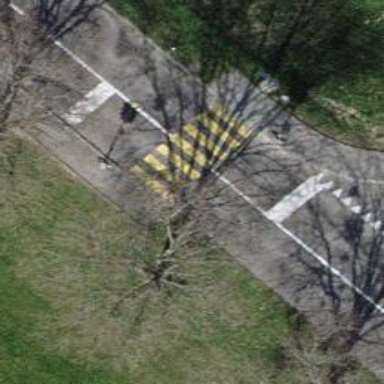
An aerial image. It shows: Zebra crossing on the road.